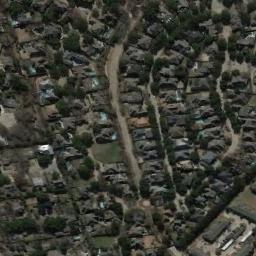
Label: residential